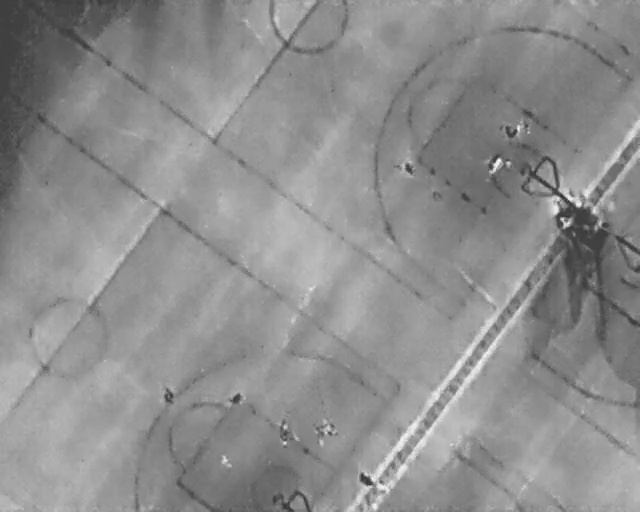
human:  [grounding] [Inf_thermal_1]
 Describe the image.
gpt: In the satellite image, there is  <ref>1 medium person </ref> <box>[[24, 75, 27, 78, 2]]</box> located at bottom left,  <ref>3 medium person </ref> <box>[[35, 76, 37, 79, 18], [56, 91, 57, 95, 33], [58, 93, 61, 96, 2]]</box> located at bottom,  <ref>2 large person </ref> <box>[[41, 82, 46, 85, 2], [49, 81, 52, 86, 148]]</box> located at bottom,  <ref>2 medium person </ref> <box>[[80, 23, 83, 25, 2], [78, 23, 81, 26, 2]]</box> located at top right,  <ref>1 medium person </ref> <box>[[62, 31, 65, 33, 156]]</box> located at center,  <ref>1 large person </ref> <box>[[75, 31, 79, 33, 35]]</box> located at right.